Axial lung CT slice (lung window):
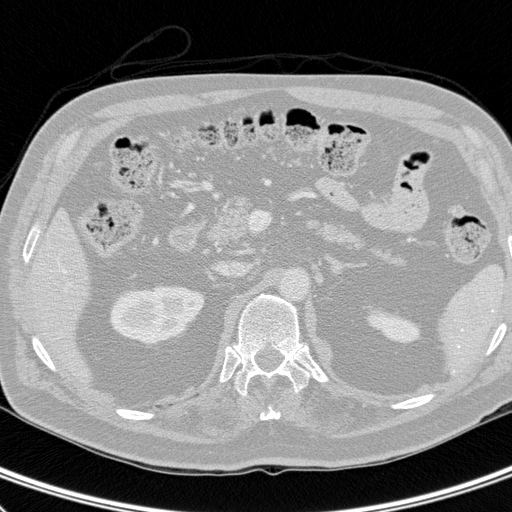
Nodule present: no